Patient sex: F
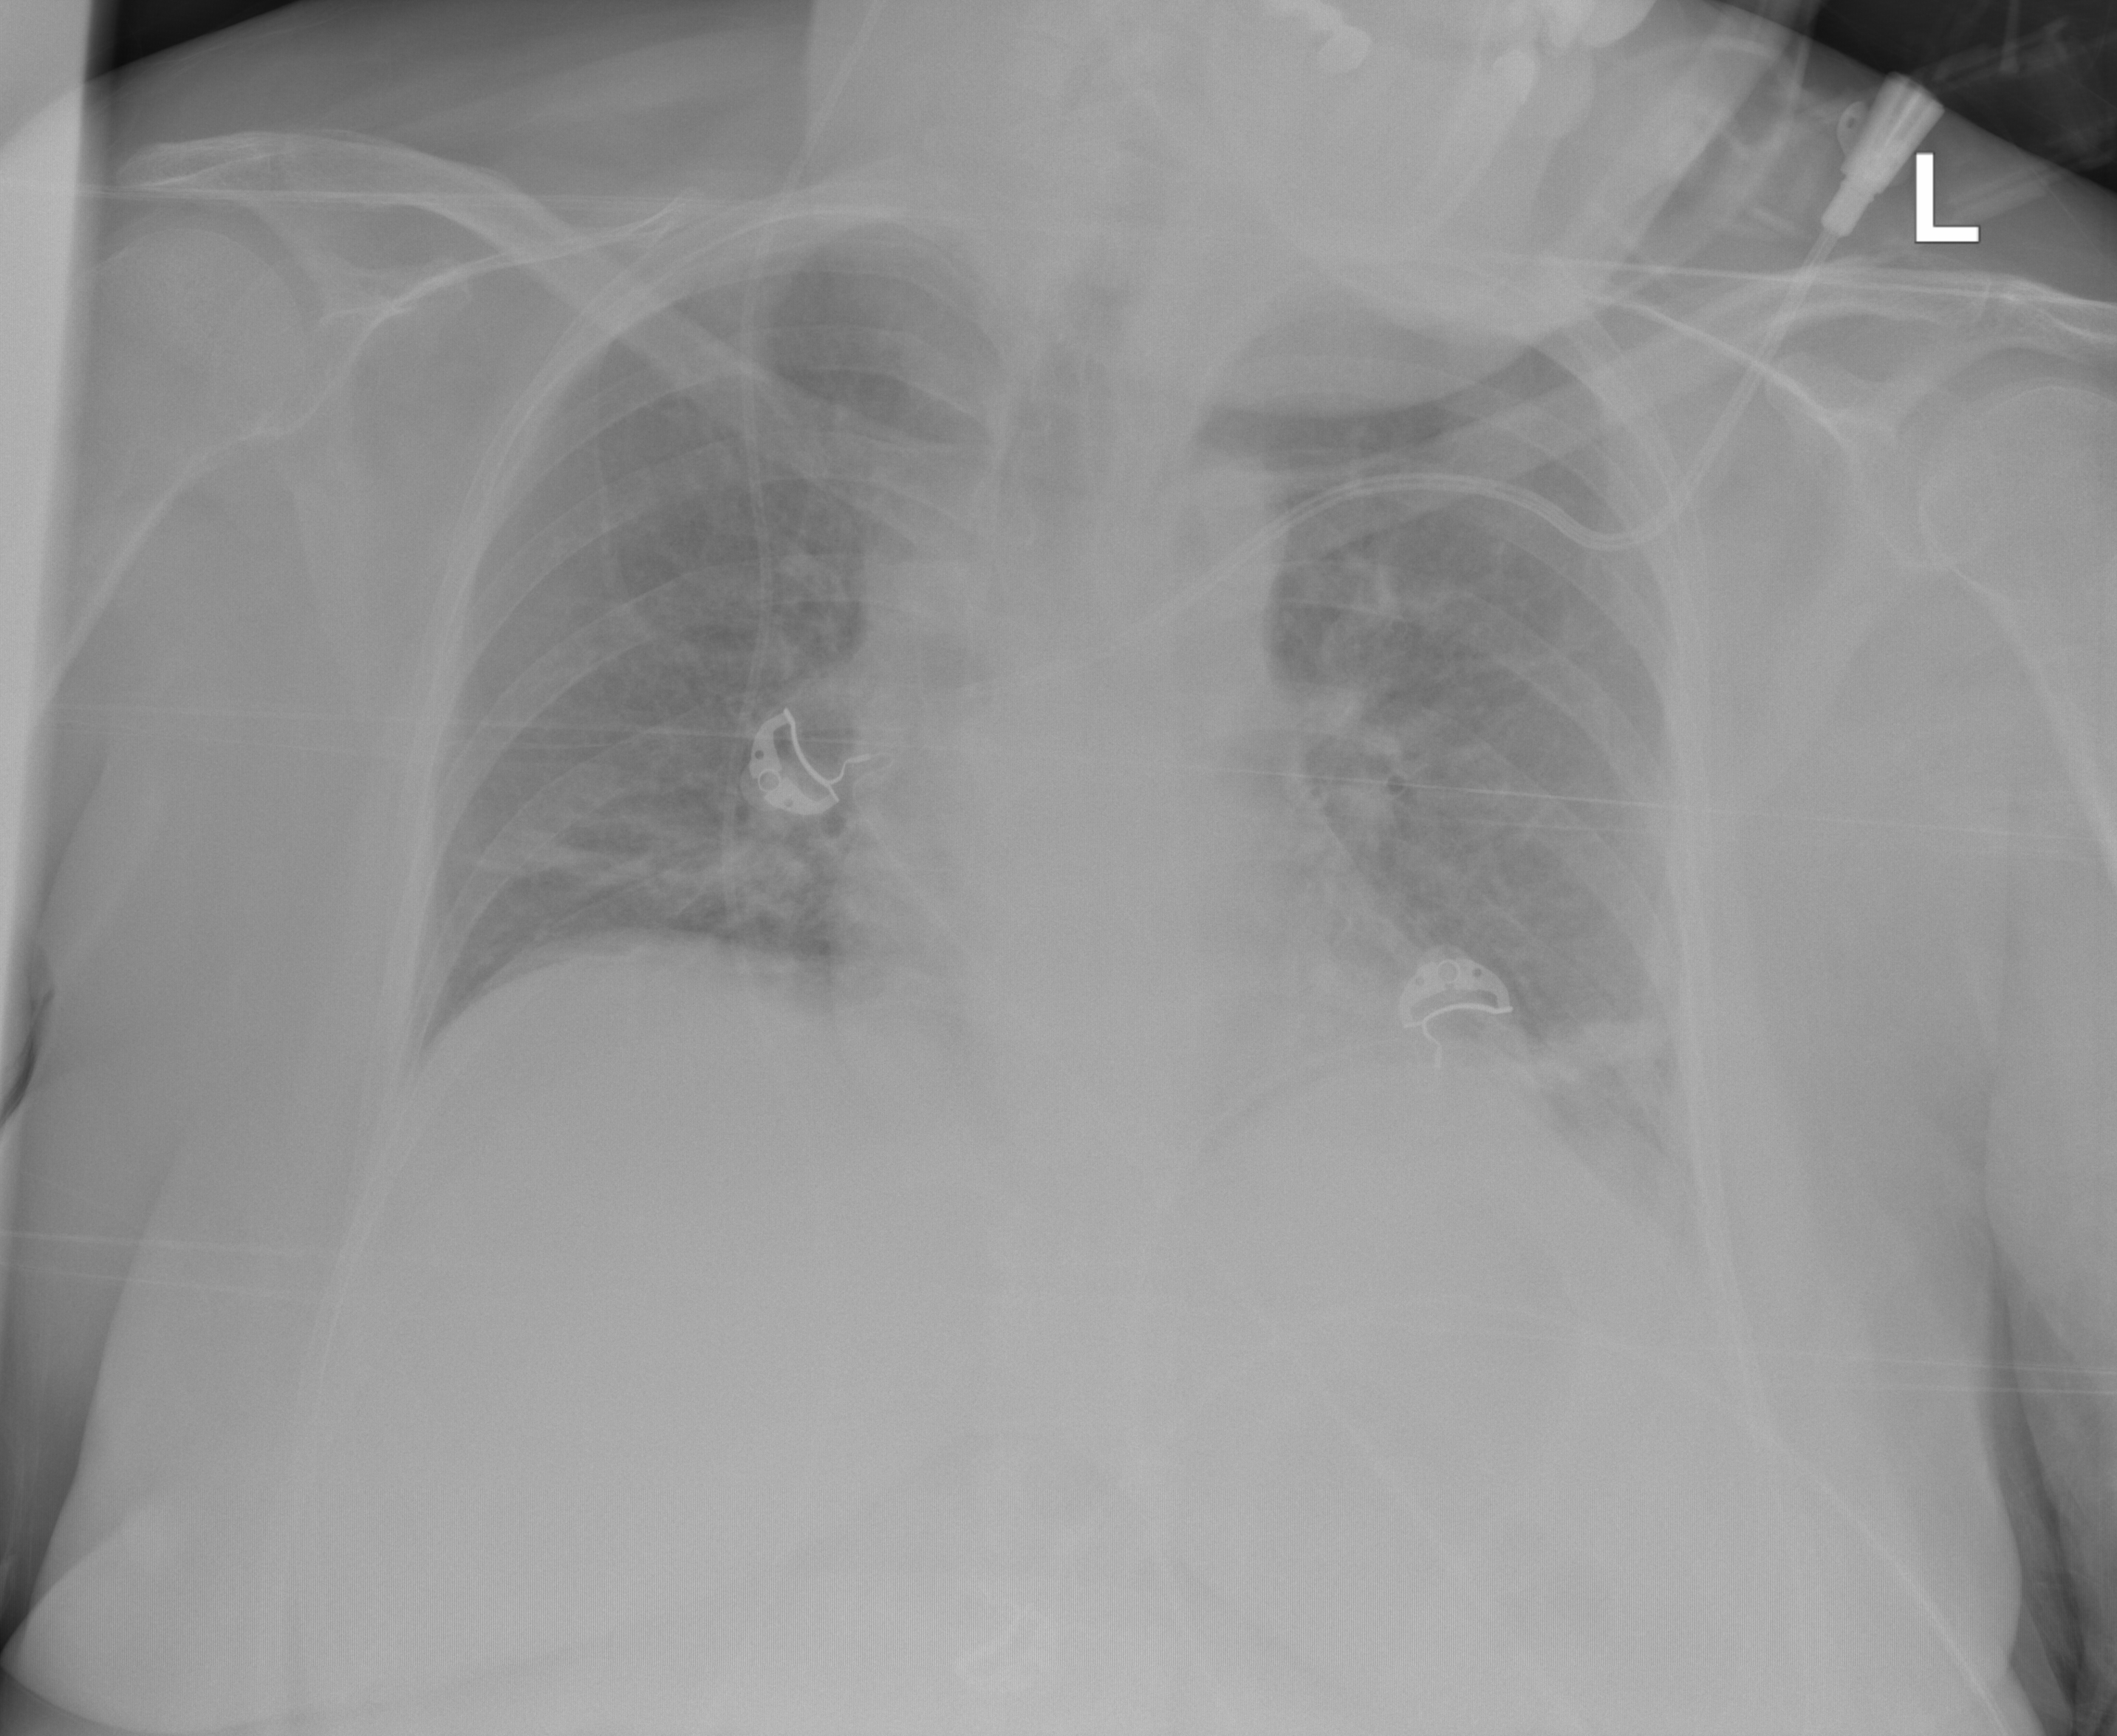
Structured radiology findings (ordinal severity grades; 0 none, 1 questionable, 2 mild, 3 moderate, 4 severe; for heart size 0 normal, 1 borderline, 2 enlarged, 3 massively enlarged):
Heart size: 0
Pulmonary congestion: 1
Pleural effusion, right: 0
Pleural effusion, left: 2
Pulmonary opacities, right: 1
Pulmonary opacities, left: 1
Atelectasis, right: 2
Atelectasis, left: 2